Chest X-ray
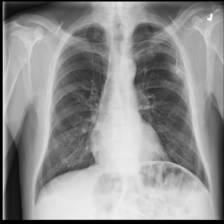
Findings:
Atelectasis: negative
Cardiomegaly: negative
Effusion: negative
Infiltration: negative
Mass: negative
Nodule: negative
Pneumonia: negative
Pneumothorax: negative
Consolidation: negative
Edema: negative
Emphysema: negative
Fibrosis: negative
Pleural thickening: negative
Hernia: negative